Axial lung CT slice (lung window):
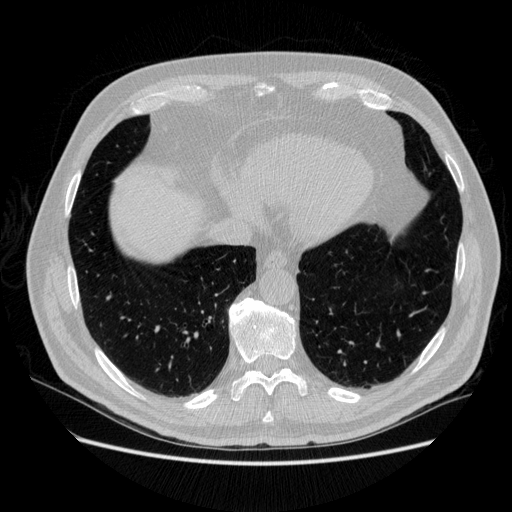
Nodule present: no